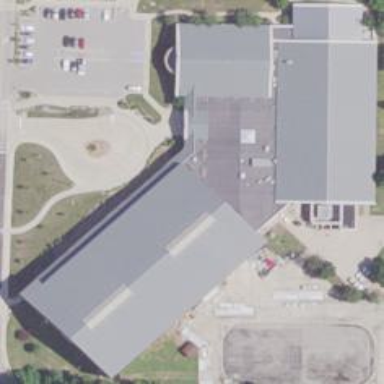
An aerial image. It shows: Sports centre building.